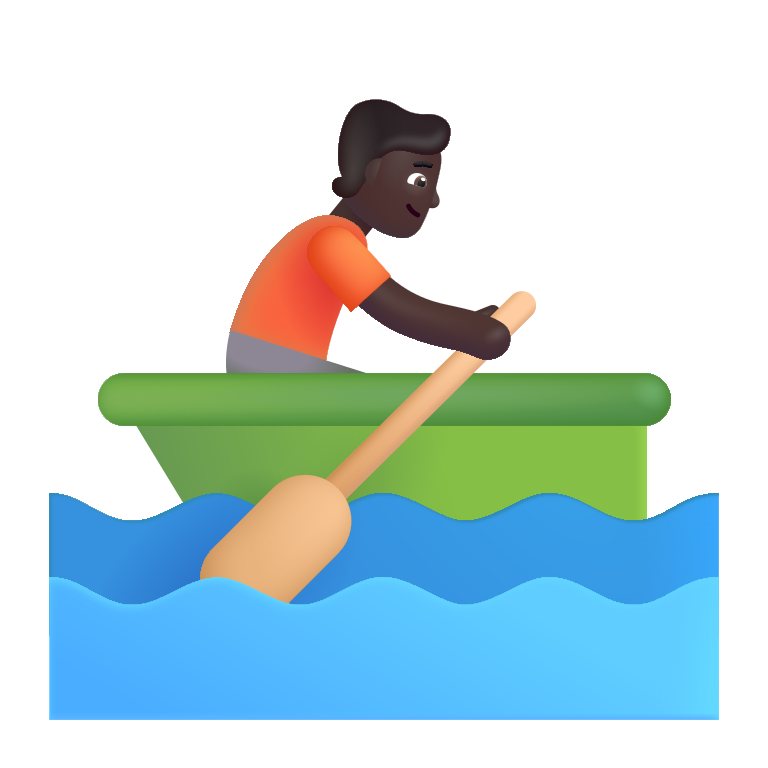
person rowing boat color dark